Question: I'm trying to make the following shape in CSS:

I can do it using rotations but the problem is that I need to have a background image that doesn't get rotated.
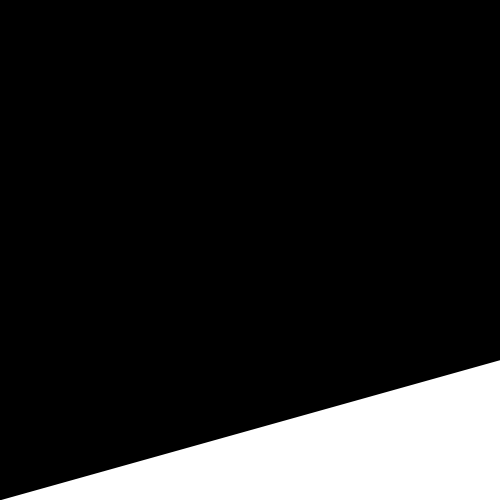
Answer: <URL>
'''
#box {
width: 200px;
height: 200px;
background: black;
position: relative;
-webkit-transition: all 300ms ease-in;
}
#box:hover {
-webkit-transform: rotate(-180deg) scale(0.8);
}
#box:after {
display: block;
content: "0";
color: transparent;
width: 211px;
height: 45px;
background: white;
position: absolute;
left: 1px;
bottom: -20px;
-webkit-transform: rotate(-12deg);
-moz-transform: rotate(-12deg);
}
'''